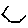
Label: hexagon